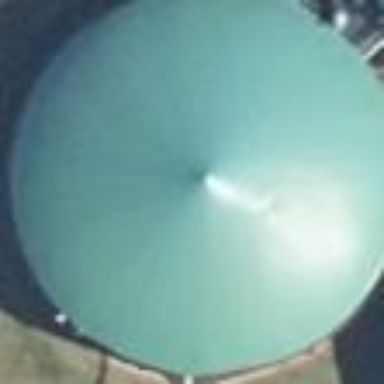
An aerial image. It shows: Storage tank with man-made structure.